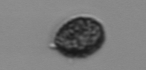
Label: Pseudochattonella_farcimen